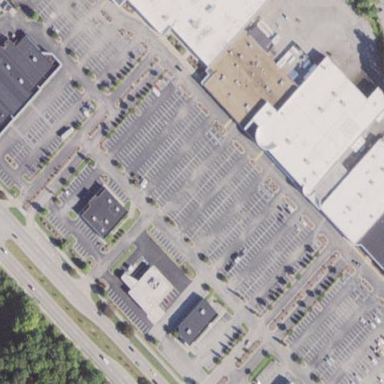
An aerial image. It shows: Retail area.